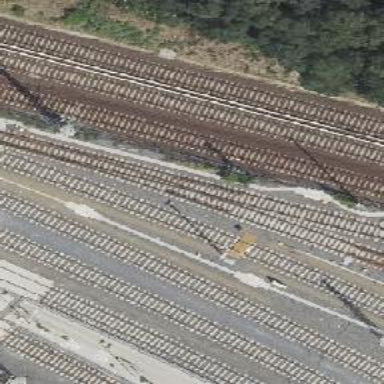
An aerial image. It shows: Railway signal.